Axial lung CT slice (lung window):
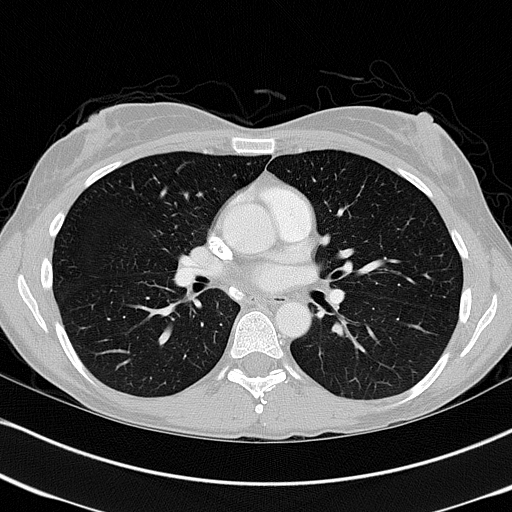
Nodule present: no